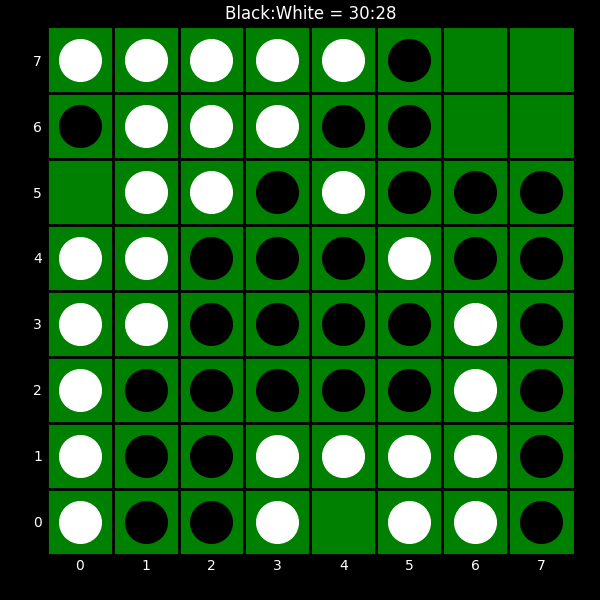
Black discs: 30
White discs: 28